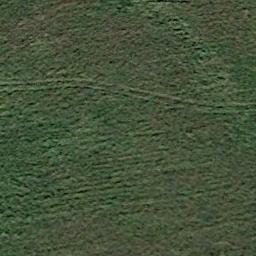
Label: meadow